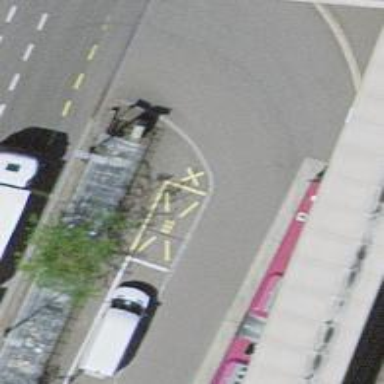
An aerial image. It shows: Taxi stand.